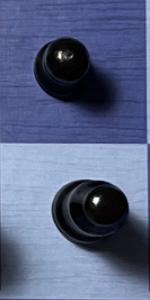
Label: Bishop_Black